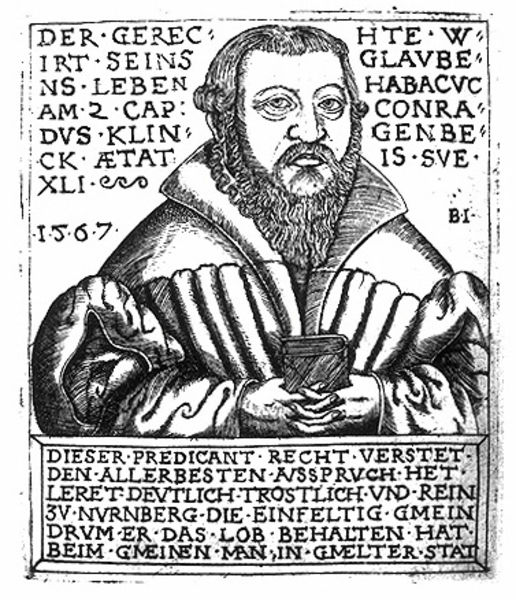
Titel: Bildnis des Conrad Klingenbeck
Künstler: Balthasar Jenichen
Institution: (Seriendruck)
Schlagwörter: hand, mann, weiß, finger, frisur, grau, kleid, mund, nase, ohr, schwarz, stirn, blick, alt, anzug, bart, jacke, richter, arme, augen, bibel, falten, gesicht, halten, kragen, mensch, rahmen, ärmel, bildnis, hände, portrait, porträt, geistlicher, gewand, haare, mantel, adel, blatt, en face, frontal, lippen, locken, ohren, renaissance, schultern, krug, holzschnitt, schrift, grafik, tafel, schnurbart, inschrift, deutsch, jahreszahl, becher, buch, ringe, druck, schraffuren, stich, greifen, schwarzweiß, text, buchstaben, buchdruck, buchseite, gerechtigkeit, prediger, pastor, gelehrter, kupferstich, texte, flugblatt, handschrift, wirt, nürnberg, anwalt, lateinisch, druckschrift, einblattholzschnitt, jurist, recht, haarschnitt, einzelblatt, einblatt, ratsherr, gerechte, etat, anspruch, atränensäcke, buchstabend, 1567, klingenbeck, jahreszahö, presikant, 1657